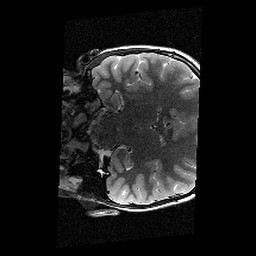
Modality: T2w
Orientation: coronal
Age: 11
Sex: female
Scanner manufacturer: siemens
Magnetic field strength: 3 T
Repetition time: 9.23 s
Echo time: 0.067 s